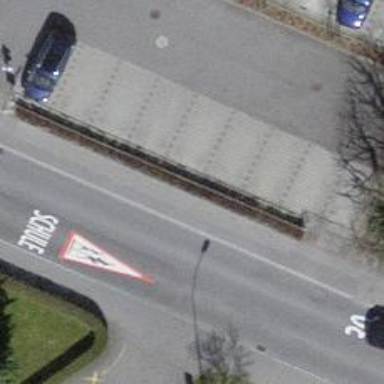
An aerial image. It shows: Sidewalk.